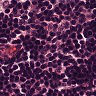
Metastatic tissue present: no